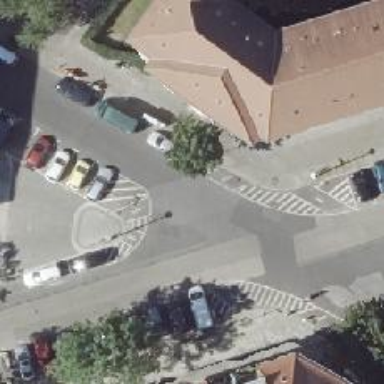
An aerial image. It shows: Unmarked crossing on footway.